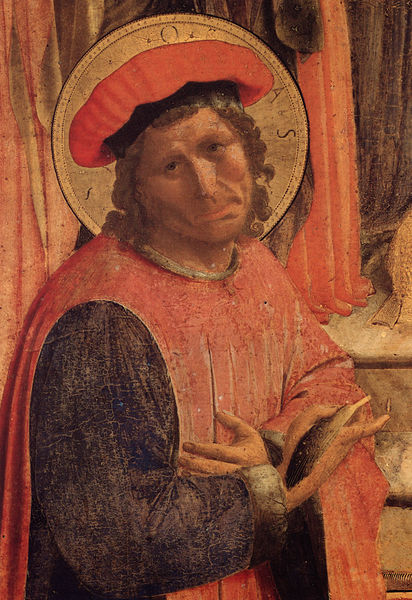
Titel: Der Hl. Kosmas, Ausschnitt aus der Altartafel von San Marco
Künstler: Fra Angelico
Institution: Florenz, Museum von San Marco
Schlagwörter: blau, feder, hand, mann, hut, schwarz, blick, rot, mütze, arme, gesicht, trauer, bildnis, hände, porträt, vorhang, gewand, gold, mantel, locken, vorhänge, portait, kardinal, altar, heiligenschein, nimbus, heiliger, heiligenbild, federkiel, apostel, bartlos, evangelist, lukas, umhanf, kirchenvater, übergewandt, traueer